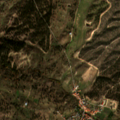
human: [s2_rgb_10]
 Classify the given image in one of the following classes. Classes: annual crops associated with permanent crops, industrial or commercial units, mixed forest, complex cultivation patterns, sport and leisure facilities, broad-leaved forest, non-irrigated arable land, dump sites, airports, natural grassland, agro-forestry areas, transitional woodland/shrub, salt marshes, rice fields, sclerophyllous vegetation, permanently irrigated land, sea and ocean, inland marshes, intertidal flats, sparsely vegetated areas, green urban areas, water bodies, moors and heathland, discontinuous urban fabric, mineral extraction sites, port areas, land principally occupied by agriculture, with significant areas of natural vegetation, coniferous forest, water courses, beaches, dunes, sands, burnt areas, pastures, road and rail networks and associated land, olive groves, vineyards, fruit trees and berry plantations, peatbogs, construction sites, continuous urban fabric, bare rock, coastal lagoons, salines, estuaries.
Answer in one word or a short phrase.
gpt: olive groves, complex cultivation patterns, agro-forestry areas, broad-leaved forest, transitional woodland/shrub